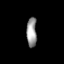
Tissue: prostate
Cell type: Endothelial cells
Senescence score: 0.6863
Nuclear area (px): 297
Mean DAPI intensity: 151.444